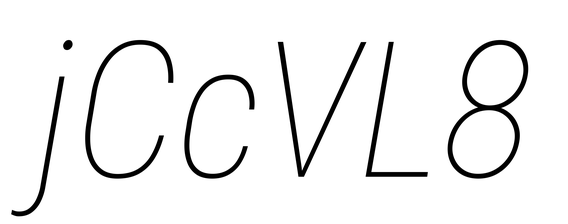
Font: Roboto-Italic_Condensed_Thin_Italic